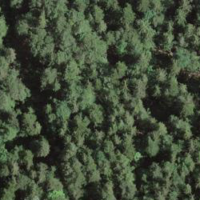
EUNIS habitat code: 44
Species observed at this site:
Cardamine heptaphylla
Astrantia major
Heracleum sphondylium